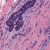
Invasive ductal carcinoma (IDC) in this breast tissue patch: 1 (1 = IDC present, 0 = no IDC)